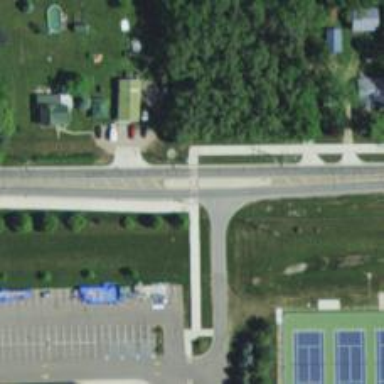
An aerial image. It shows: Asphalt cycleway with crossing.